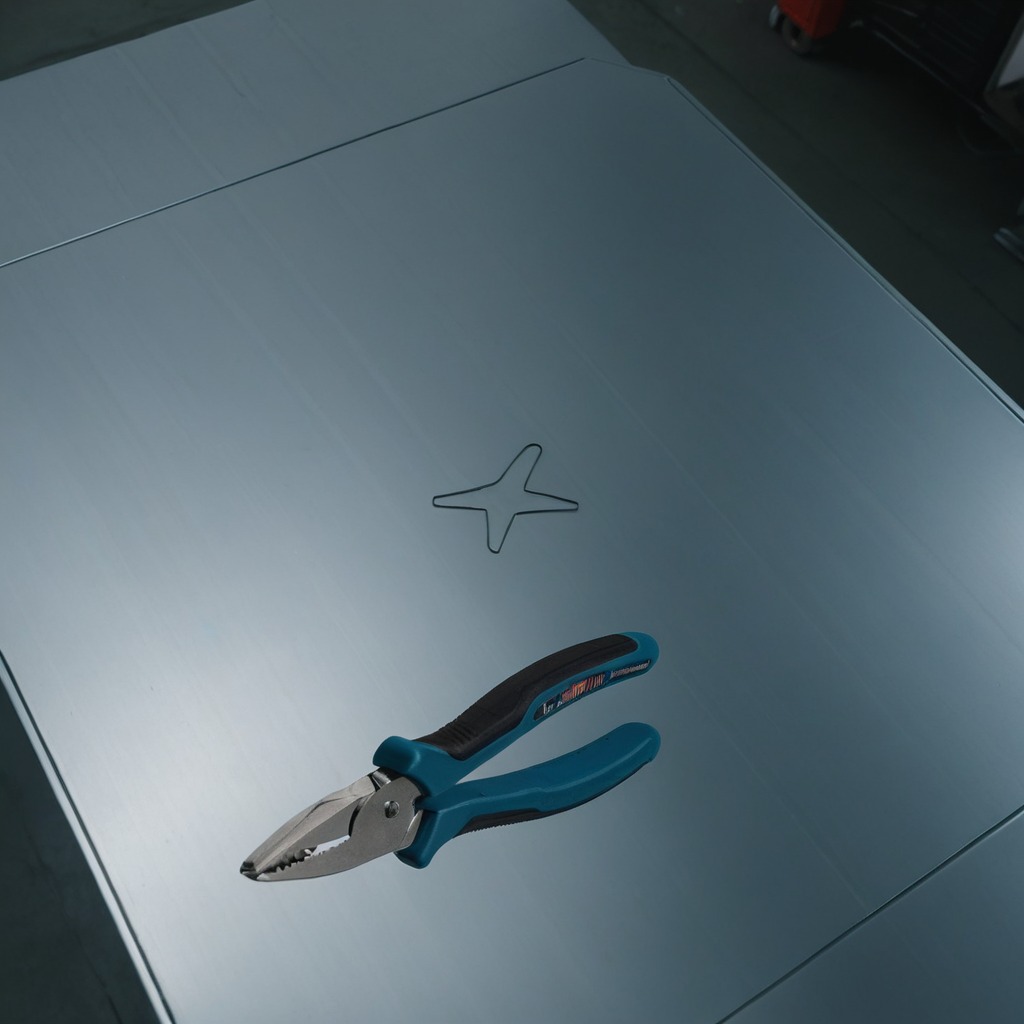
A plier lies on the toolbox surface.